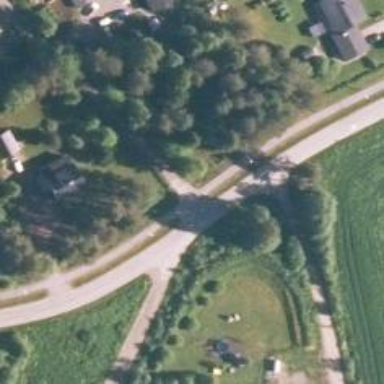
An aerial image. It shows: Uncontrolled crossing on the road.